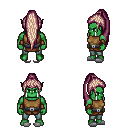
a pixel art fantasy rpg character, male body template, orc, green skin, leather chest armor, teal pants, white blonde extra-long topknot hairstyle, leather bracers, white slippers, four views (front, back, left, right), 2x2 character sprite sheet, small pixel art, hard edges, no anti-aliasing